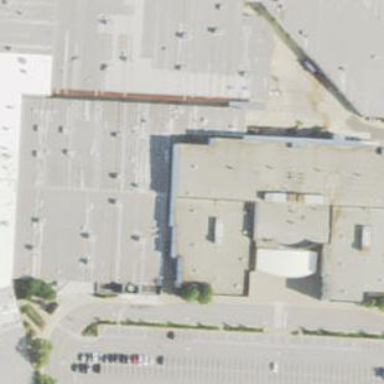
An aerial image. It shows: Cinema building.